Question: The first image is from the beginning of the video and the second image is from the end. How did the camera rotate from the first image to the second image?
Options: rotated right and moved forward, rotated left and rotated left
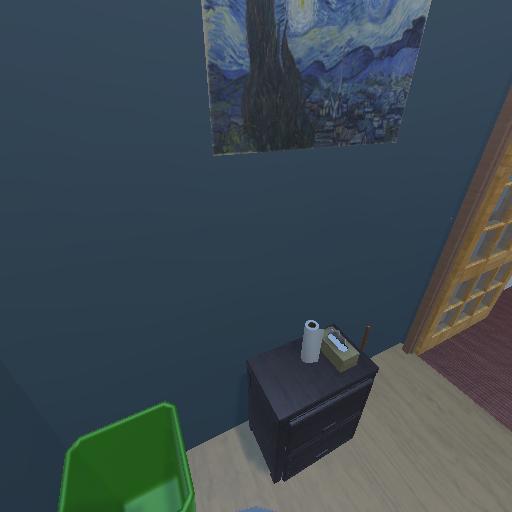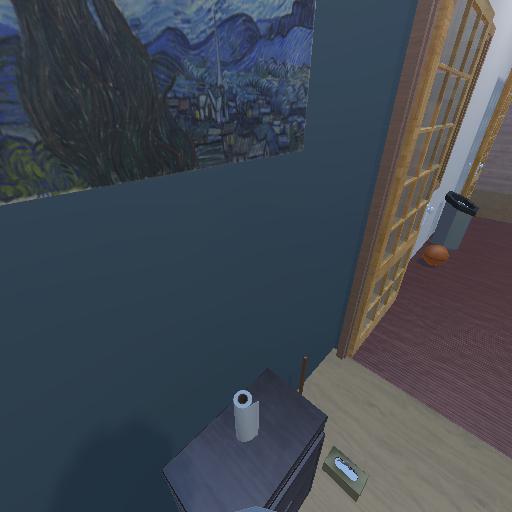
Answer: rotated right and moved forward